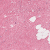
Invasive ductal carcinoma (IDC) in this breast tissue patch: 0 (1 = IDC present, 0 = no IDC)